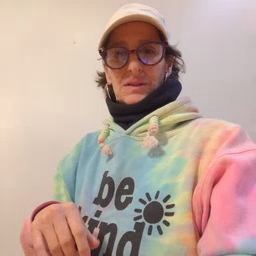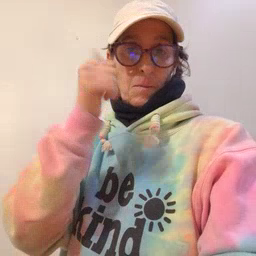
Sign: tomorrow